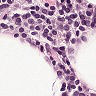
Metastatic tissue present: no